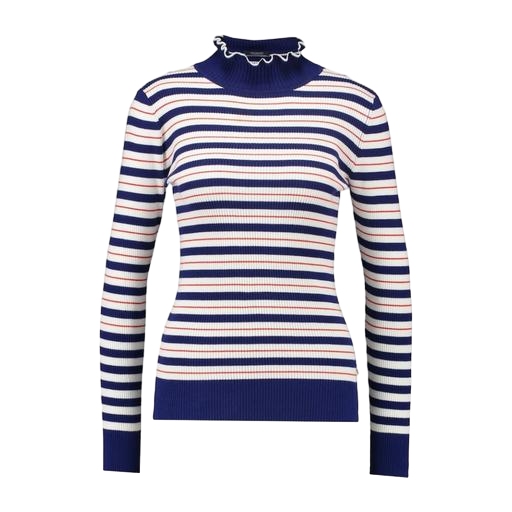
blue long-sleeved striped top, blue karl sweater, high-neck top, white background